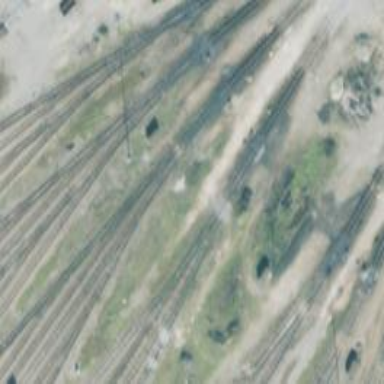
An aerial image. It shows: Railway yard.